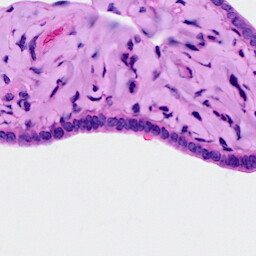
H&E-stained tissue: Ovarian